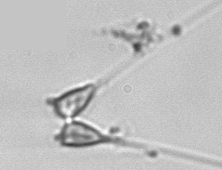
Label: Asterionellopsis_glacialis